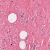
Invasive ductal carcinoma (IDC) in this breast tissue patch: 0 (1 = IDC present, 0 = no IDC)